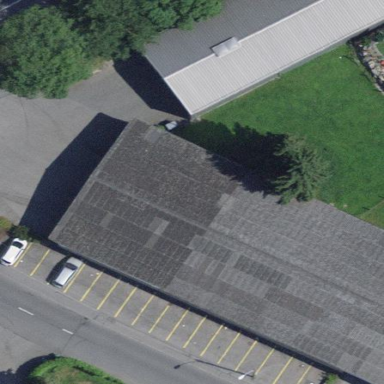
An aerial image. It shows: Parking available on the street side.